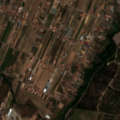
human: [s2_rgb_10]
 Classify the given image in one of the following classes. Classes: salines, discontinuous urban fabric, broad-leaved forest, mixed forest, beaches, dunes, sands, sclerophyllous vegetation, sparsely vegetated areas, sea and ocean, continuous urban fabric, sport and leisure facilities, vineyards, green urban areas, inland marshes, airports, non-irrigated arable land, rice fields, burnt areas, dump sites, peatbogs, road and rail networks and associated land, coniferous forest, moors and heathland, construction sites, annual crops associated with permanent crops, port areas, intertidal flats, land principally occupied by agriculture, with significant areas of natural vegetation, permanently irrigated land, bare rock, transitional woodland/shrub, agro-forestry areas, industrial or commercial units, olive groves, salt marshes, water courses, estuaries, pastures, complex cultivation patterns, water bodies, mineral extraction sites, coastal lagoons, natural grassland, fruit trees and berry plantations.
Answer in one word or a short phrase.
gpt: rice fields, complex cultivation patterns, land principally occupied by agriculture, with significant areas of natural vegetation, broad-leaved forest, transitional woodland/shrub